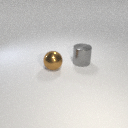
large brown metal sphere to the left of large gray metal cylinder